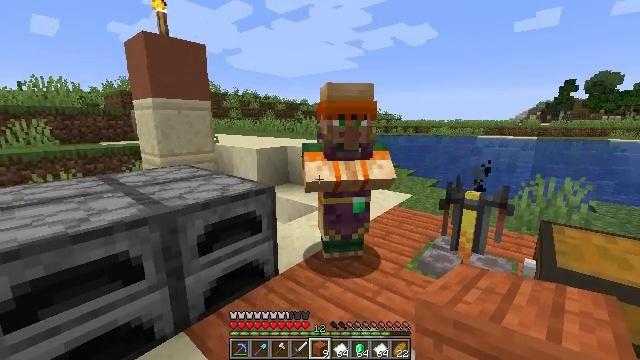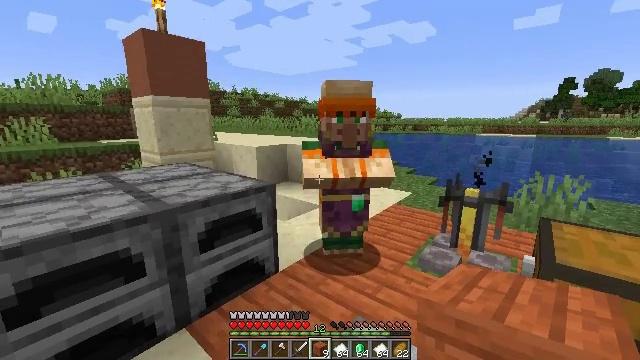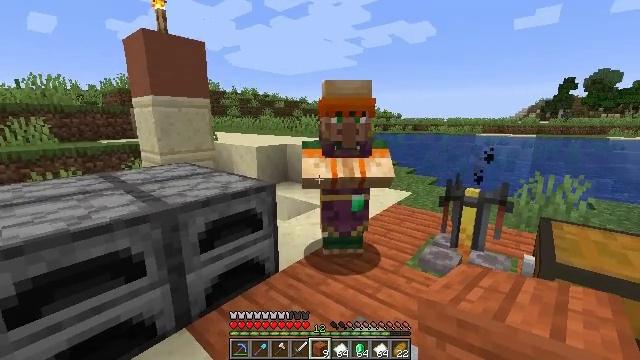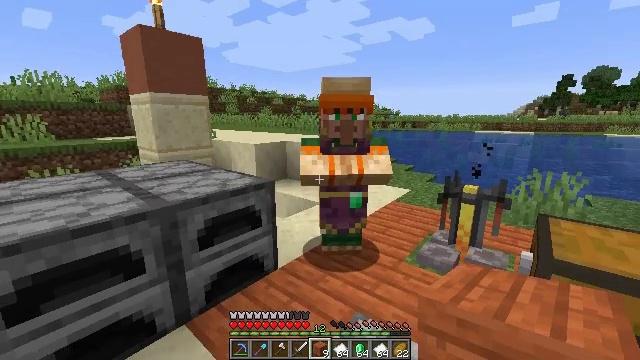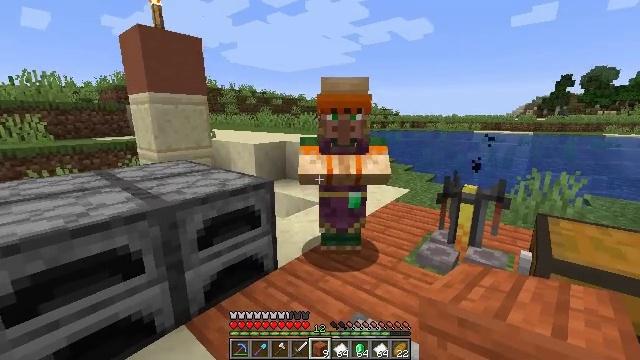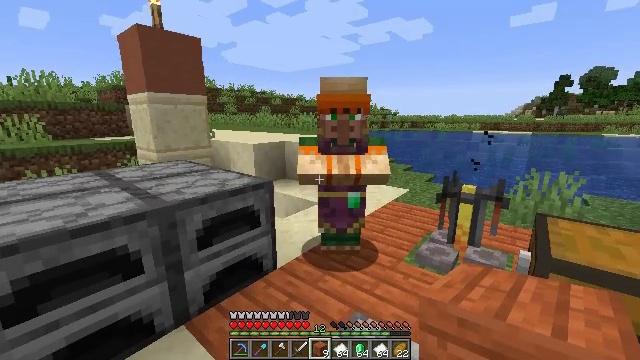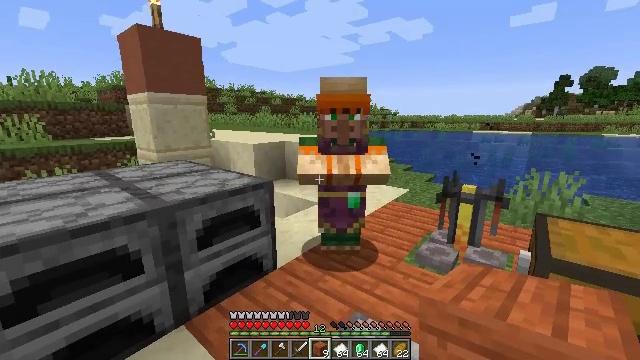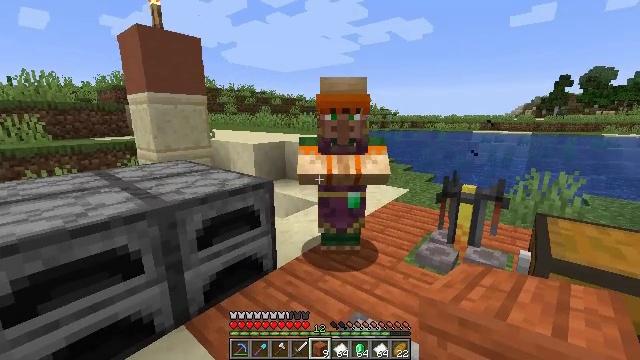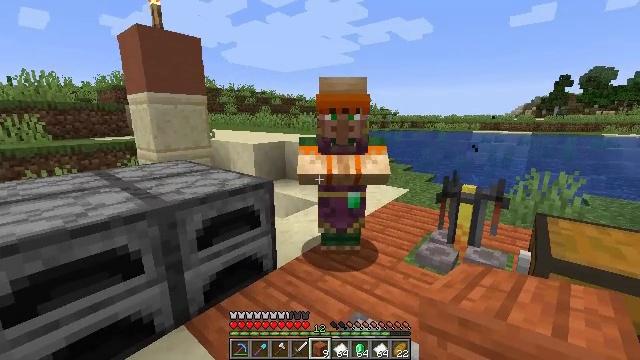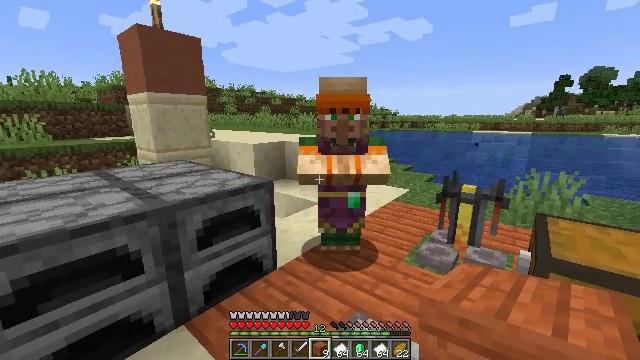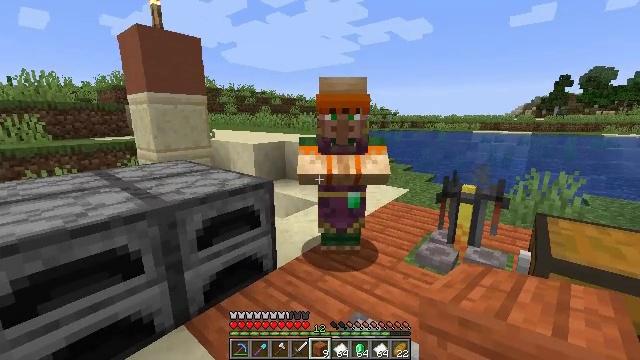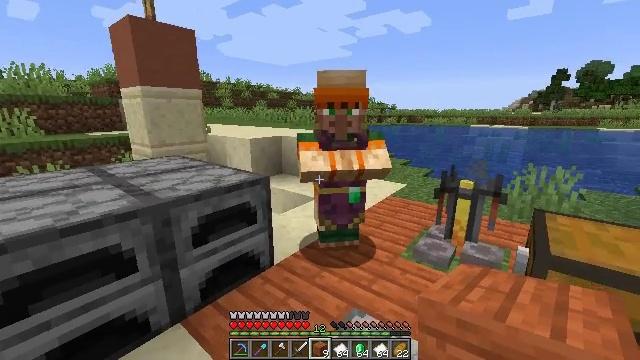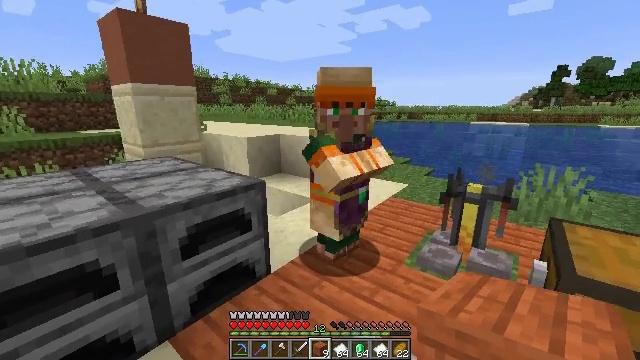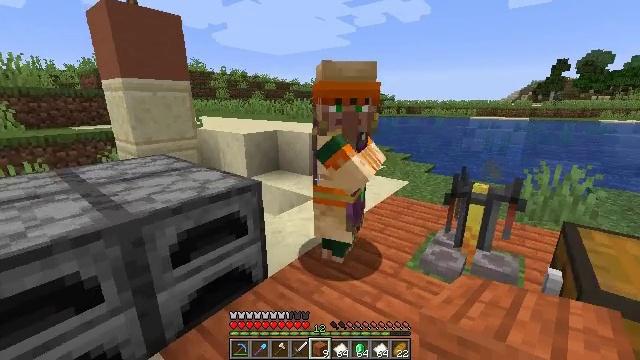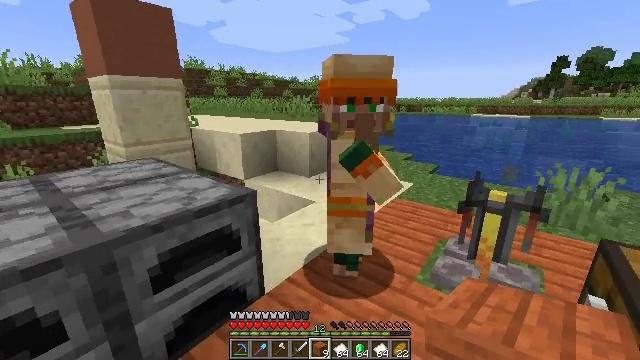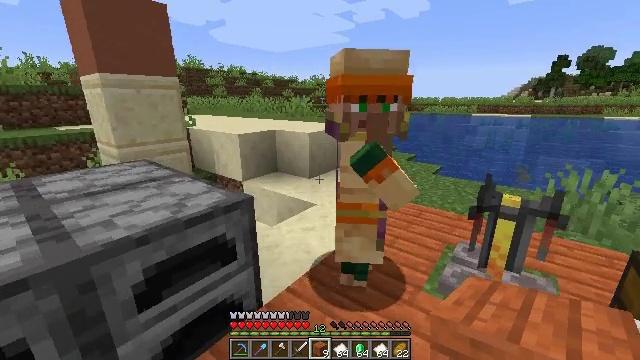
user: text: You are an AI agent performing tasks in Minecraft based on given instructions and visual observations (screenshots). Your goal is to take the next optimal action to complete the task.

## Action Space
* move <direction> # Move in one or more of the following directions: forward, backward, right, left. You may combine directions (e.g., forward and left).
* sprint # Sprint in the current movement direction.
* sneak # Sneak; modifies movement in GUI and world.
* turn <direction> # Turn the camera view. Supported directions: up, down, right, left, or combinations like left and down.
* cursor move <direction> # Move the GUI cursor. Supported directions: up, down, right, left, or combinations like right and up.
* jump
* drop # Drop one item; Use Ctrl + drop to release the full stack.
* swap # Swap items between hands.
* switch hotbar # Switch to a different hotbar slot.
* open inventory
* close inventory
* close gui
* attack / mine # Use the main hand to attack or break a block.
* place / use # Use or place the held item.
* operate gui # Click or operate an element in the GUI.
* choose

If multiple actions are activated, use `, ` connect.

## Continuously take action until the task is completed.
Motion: motion action
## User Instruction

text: Manufacture an ender pearl.
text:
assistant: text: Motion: no_op
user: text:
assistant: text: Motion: no_op
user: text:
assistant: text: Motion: no_op
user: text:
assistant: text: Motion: no_op
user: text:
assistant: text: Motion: no_op
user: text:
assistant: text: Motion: no_op
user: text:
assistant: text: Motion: no_op
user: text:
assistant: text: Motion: no_op
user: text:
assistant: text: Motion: no_op
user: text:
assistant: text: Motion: no_op
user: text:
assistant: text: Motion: move forward, turn down
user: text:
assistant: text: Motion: move forward
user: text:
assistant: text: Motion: move forward, turn down
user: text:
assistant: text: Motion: move forward
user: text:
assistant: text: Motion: move forward
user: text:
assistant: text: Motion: no_op
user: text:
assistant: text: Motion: no_op
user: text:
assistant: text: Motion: no_op
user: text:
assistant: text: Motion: no_op
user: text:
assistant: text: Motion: no_op
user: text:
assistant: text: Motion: turn right
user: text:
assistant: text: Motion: turn right
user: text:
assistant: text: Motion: turn right and up
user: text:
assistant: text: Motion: turn right and up
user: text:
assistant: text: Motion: turn right
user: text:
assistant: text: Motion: no_op
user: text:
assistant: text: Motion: no_op
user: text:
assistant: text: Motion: turn right
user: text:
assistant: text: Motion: turn right
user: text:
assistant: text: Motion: turn right